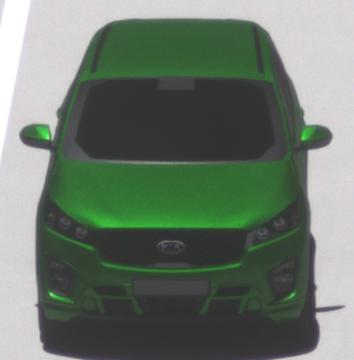
Make: KIA
Model: Sorento 2.2 CRDi
Detailed model: Sorento (UM)
Model produced from: 2015/03
Model produced until: 2017/10
Doors: 5
Color: green
Road condition: dry road
Daytime: midday
Contrast: high contrast